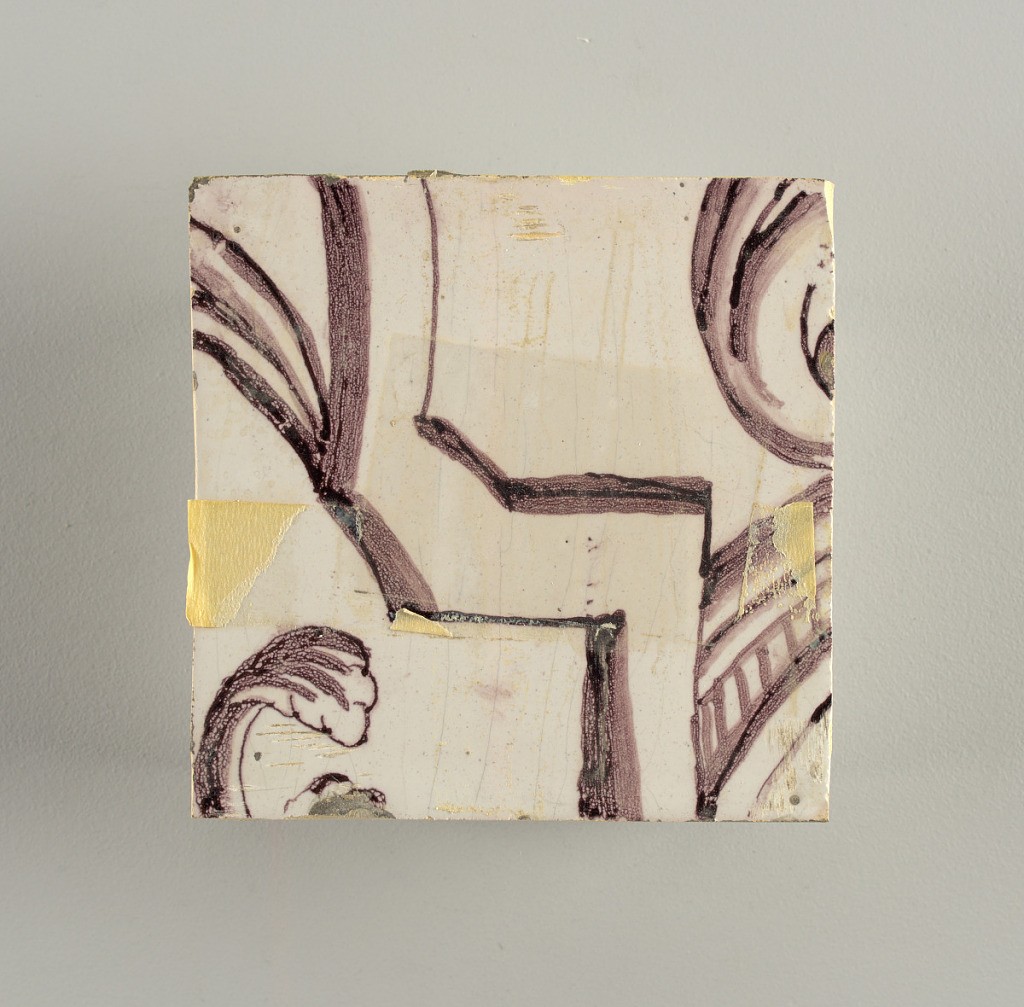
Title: Wall facing
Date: ca. 1725
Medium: Tin-glazed earthenware, underglaze
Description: Horizontal rectangle.  Thirty-seven tiles wide and twenty-one high with opening for door or window nineteen and one-half tiles high and twelve wide.  To left and right of opening, centered canopy above. Left, woman representing Hope, right, a sculputure urn.  Centered above opening, a mascaron.  Arabesque design of foliage.